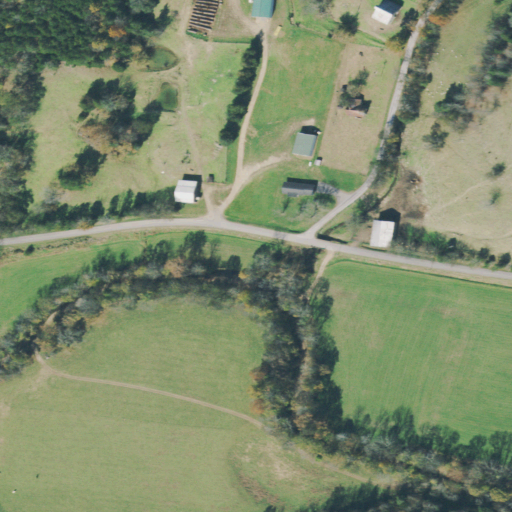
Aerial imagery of valley in Tennessee named Adamson Hollow containing pasture, mixed forest, deciduous forest, open development, shrub, evergreen forest, and low intensity development